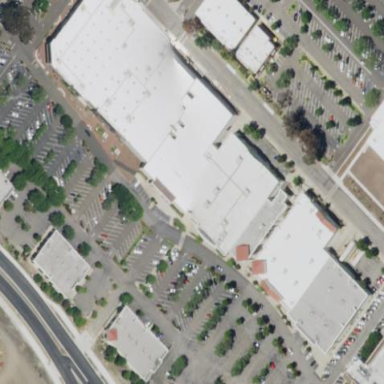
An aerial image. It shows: Retail building.